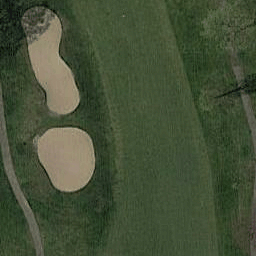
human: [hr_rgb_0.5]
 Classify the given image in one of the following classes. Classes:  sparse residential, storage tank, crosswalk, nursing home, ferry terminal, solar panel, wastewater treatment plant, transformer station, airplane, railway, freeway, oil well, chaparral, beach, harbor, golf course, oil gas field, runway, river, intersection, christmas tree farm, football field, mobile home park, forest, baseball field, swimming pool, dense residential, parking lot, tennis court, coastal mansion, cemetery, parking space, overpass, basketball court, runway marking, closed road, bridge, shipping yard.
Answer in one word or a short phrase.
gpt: golf course